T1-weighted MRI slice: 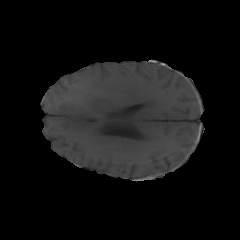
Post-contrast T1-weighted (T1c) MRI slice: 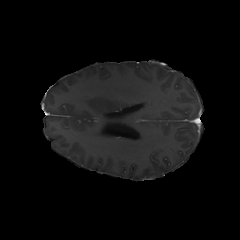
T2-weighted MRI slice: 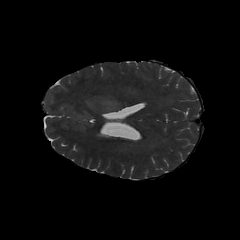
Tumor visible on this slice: yes